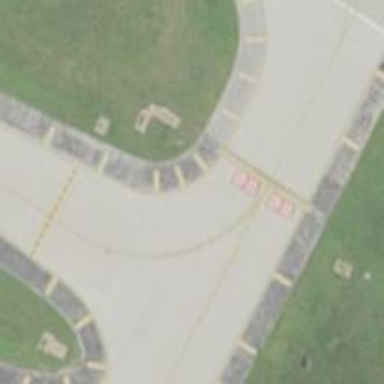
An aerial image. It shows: Image of taxiway at airport.